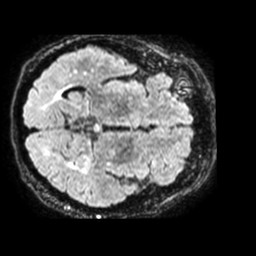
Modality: FLAIR
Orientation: axial
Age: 80
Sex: female
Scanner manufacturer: philips
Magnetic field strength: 1.5 T
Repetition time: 4.8 s
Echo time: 0.3364 s